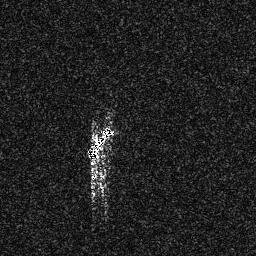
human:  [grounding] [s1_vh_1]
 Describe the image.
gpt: In the satellite image, there is  <ref>1 medium ship </ref> <box>[[33, 48, 44, 61, 0]]</box> located at center.